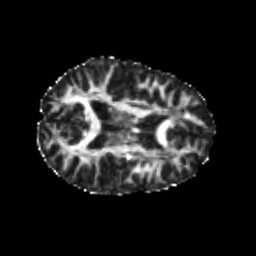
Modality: FA
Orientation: axial
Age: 20
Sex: female
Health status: healthy
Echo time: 0.074 s